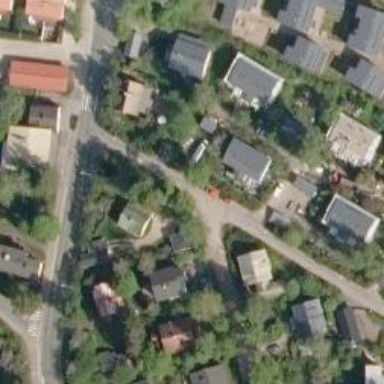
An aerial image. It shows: Residential road with asphalt surface and passing place.